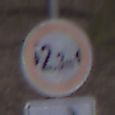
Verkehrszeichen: TatsaechlicheBreite2Komma3
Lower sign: RichtungsangabeDurchPfeile5
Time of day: MorningAfternoon
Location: Outdoor (Nature)
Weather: Overcast
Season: Autumn
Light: Natural